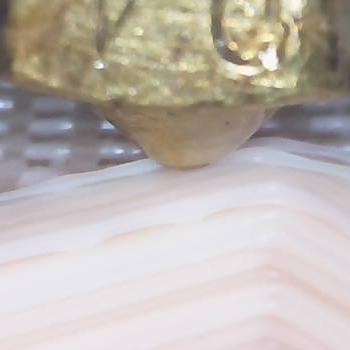
Flow rate: 39%